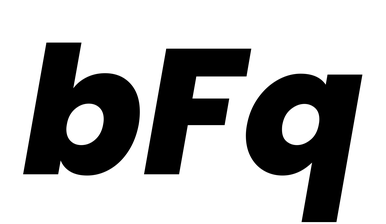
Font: Poppins-ExtraBoldItalic